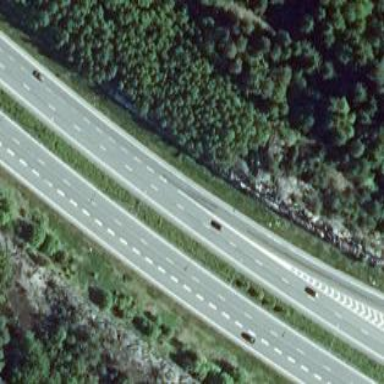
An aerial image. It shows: View of motorway.